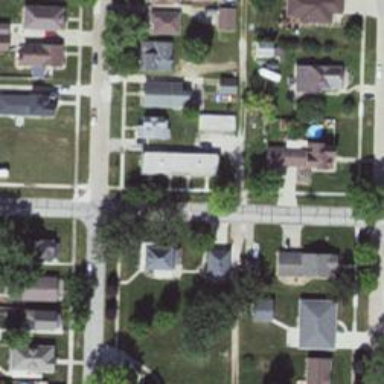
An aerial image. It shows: Alley classified as service road.